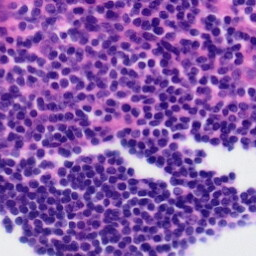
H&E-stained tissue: Tonsil